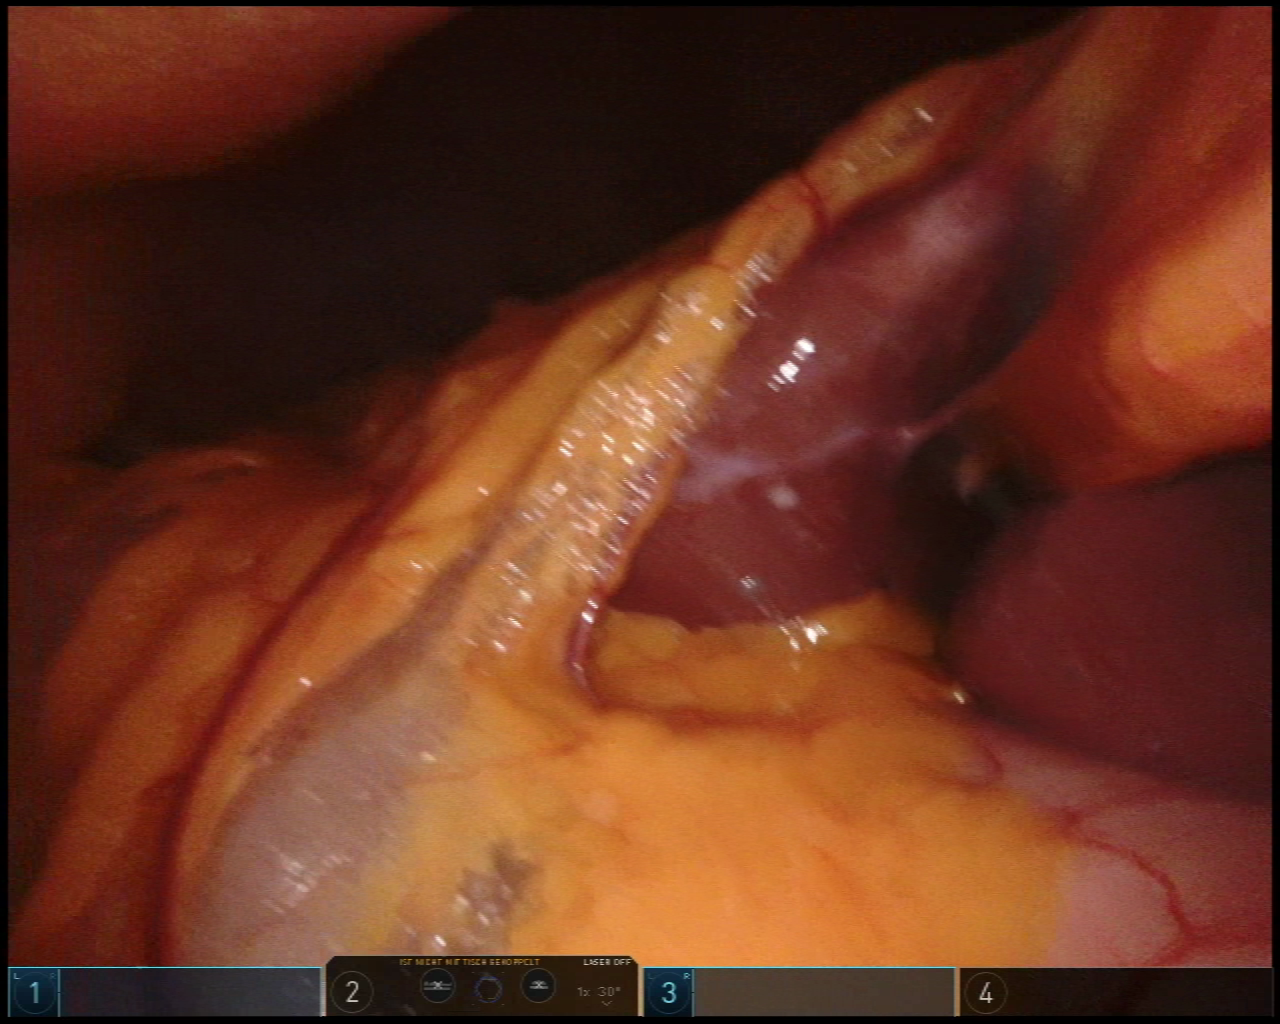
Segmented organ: stomach
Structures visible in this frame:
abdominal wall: yes
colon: no
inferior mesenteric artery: no
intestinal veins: no
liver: yes
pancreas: no
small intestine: no
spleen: no
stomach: yes
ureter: no
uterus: no
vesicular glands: no